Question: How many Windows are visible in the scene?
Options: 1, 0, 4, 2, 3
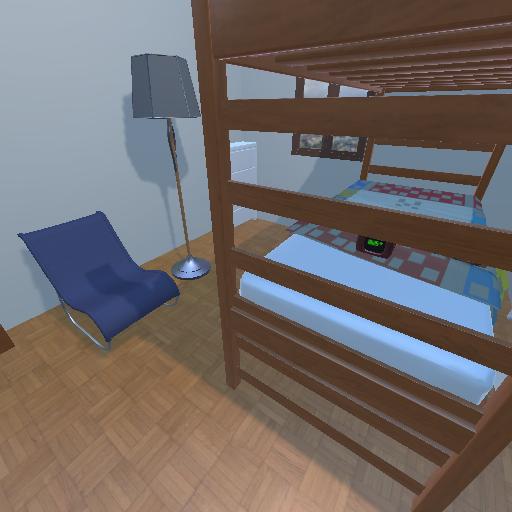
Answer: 1